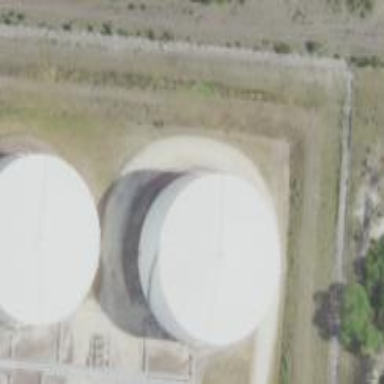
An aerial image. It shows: Storage tank created as man-made structure.